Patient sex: M
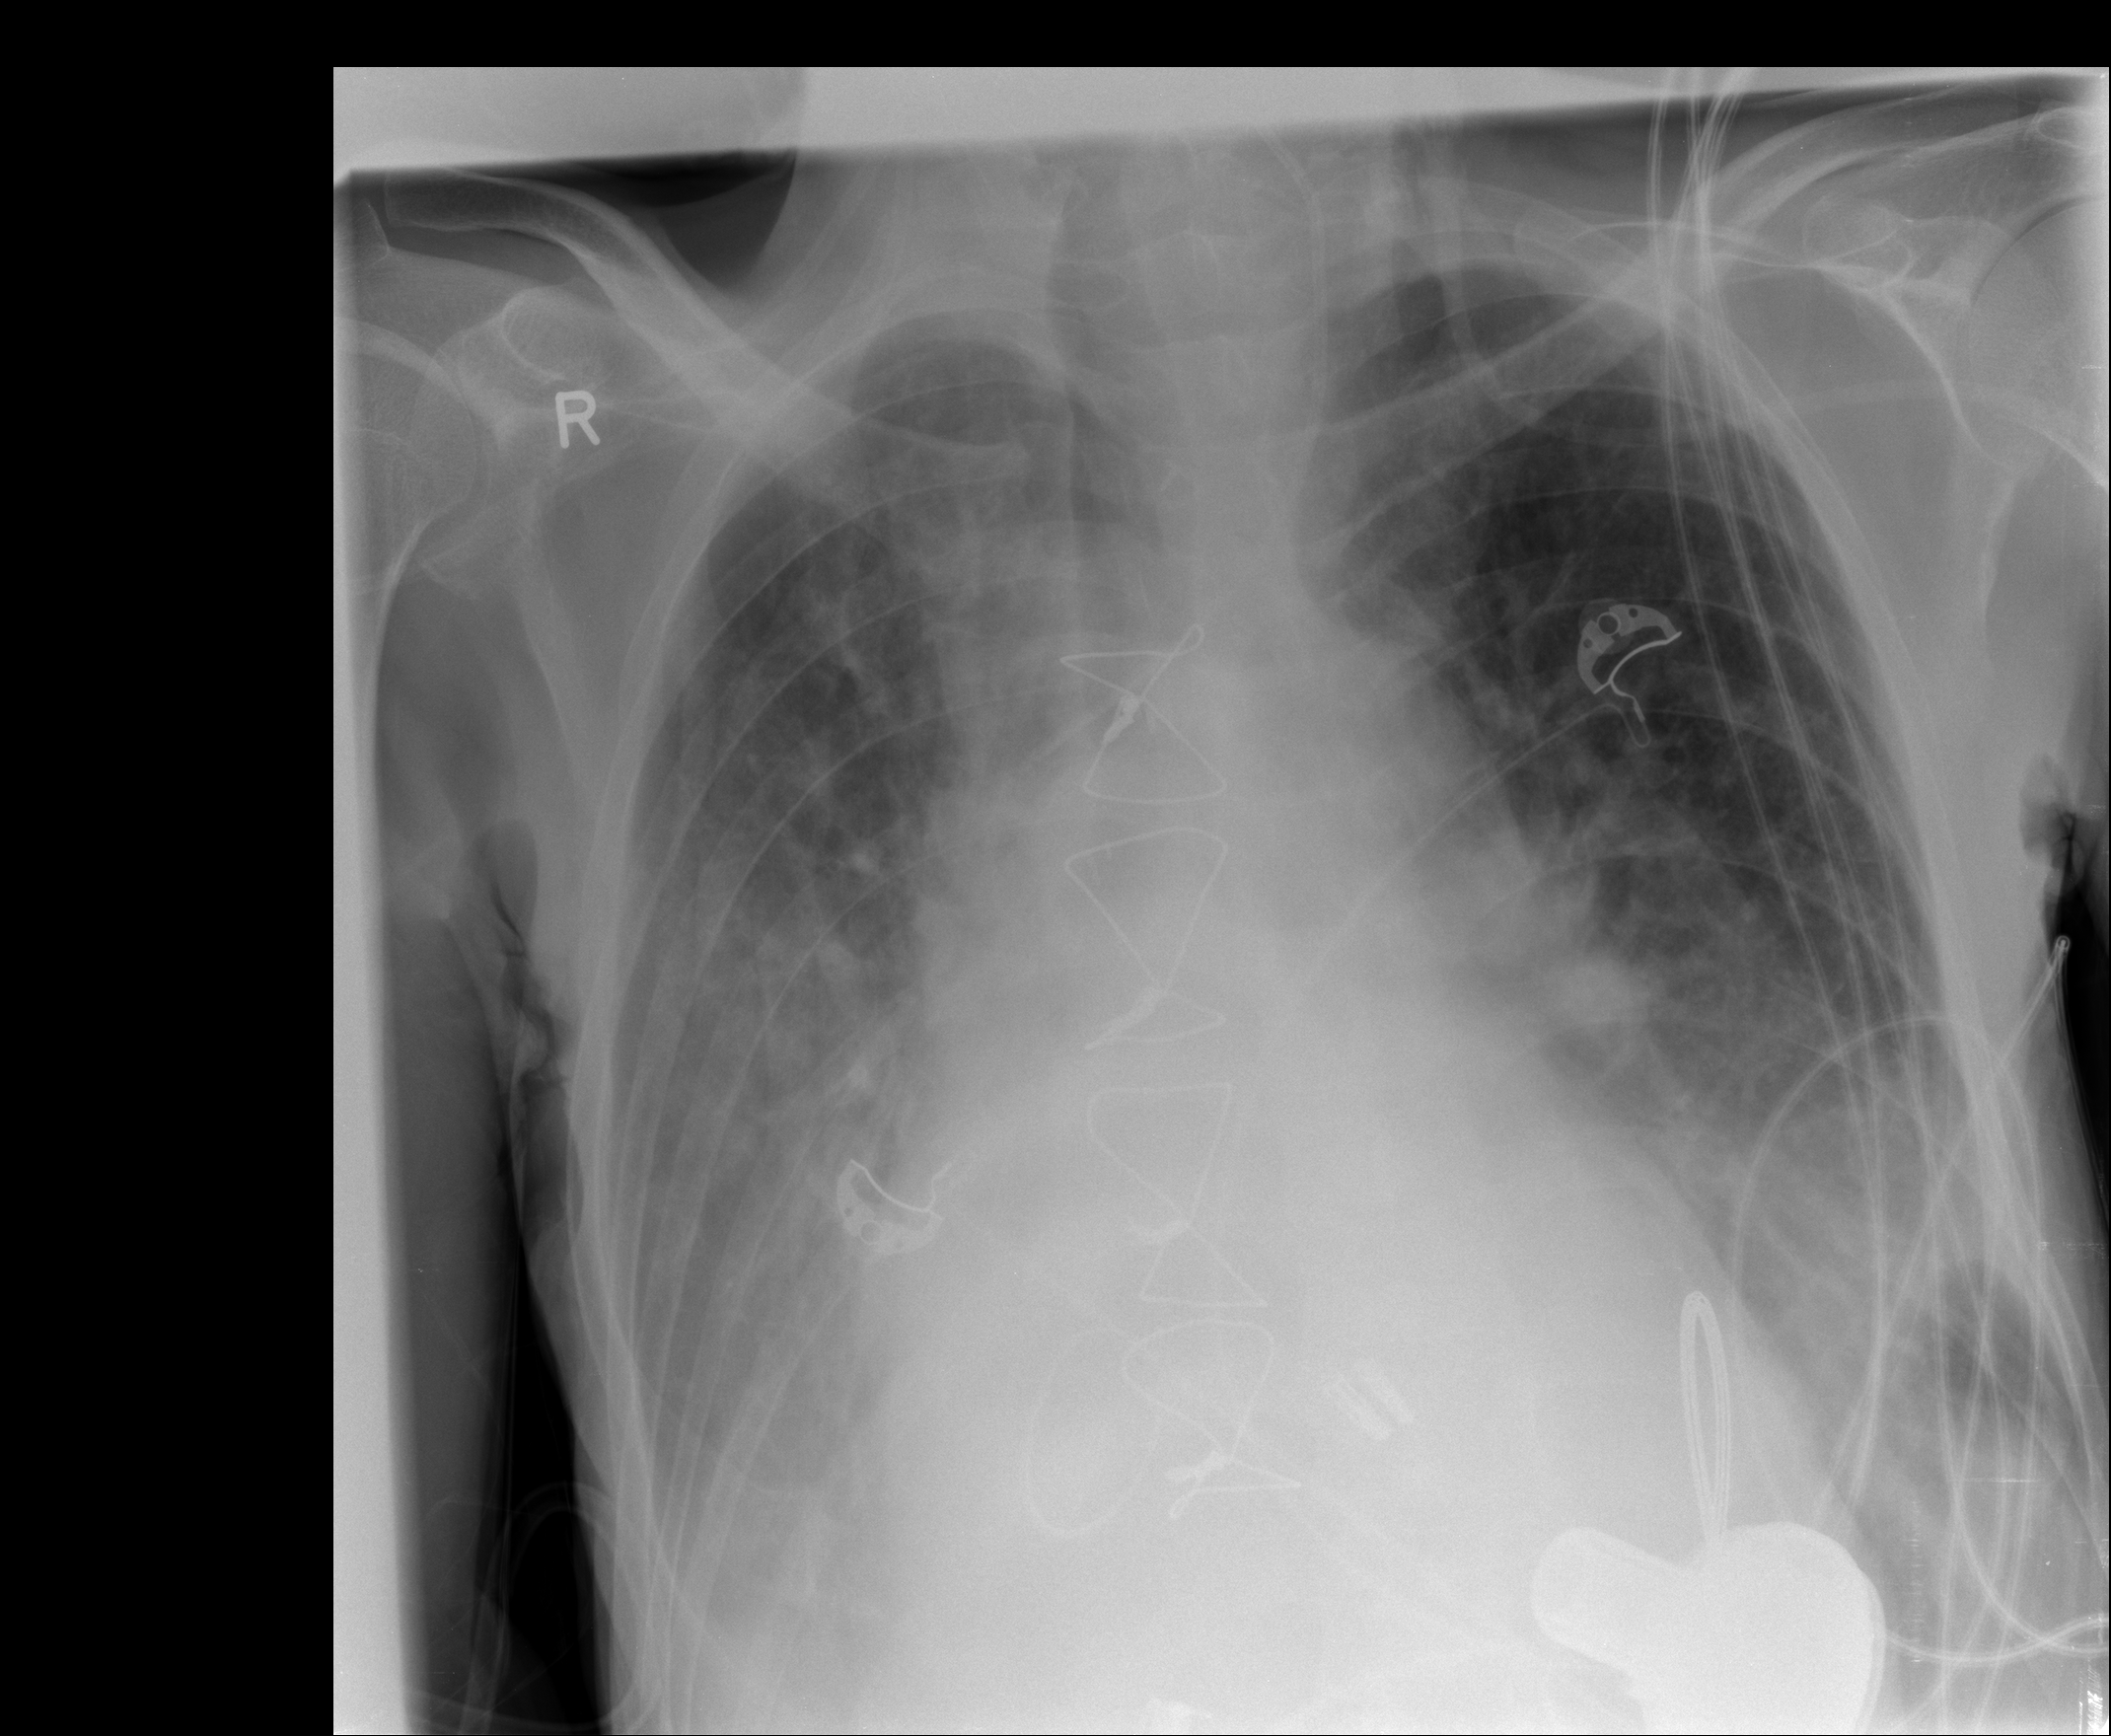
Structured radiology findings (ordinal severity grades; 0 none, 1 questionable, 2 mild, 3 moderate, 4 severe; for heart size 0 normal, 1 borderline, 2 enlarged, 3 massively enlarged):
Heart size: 2
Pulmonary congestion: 1
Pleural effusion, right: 3
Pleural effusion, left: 2
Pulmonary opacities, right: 0
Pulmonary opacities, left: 0
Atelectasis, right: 2
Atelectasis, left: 2